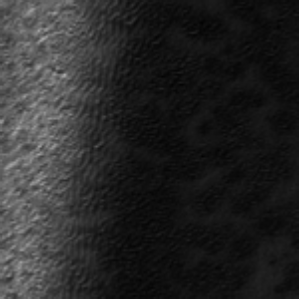
Label: frost